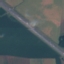
Label: Highway